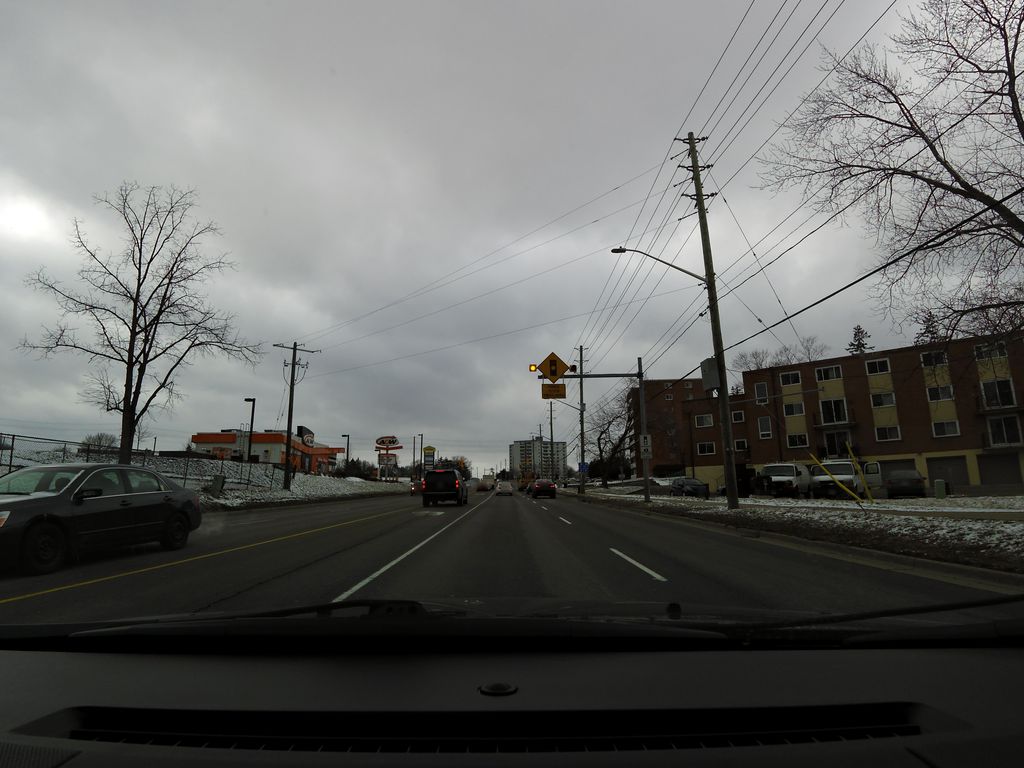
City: kitchener-waterloo